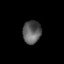
Tissue: prostate
Cell type: T cells
Senescence score: 0.6995
Nuclear area (px): 409
Mean DAPI intensity: 92